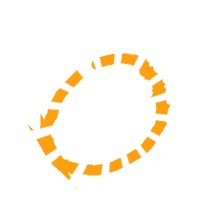
Shape: circle